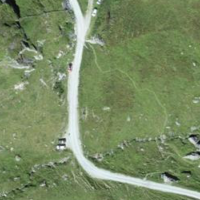
EUNIS habitat code: 26
Species observed at this site:
Passer montanus
Bartsia alpina